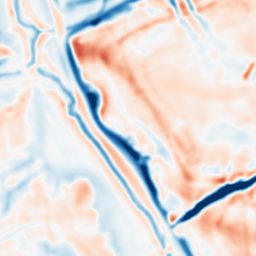
Category: multiscale
Decomposition family: dog_multiscale
Decomposition parameters: sigma_ratio: 1.4
n_scales: 4
base_sigma: 2
Upsampling method: sinc_hamming
Upsampling parameters: scale: 2
kernel_size: 16
Upsampling scale: 2